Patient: sex M, age 74
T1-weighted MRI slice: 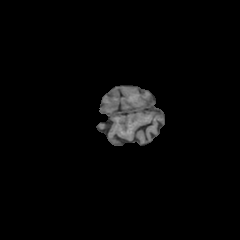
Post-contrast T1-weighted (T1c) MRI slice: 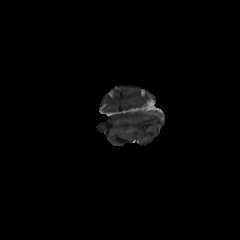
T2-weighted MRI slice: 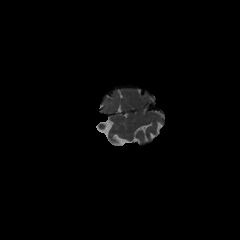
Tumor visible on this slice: no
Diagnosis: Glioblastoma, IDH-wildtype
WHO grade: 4